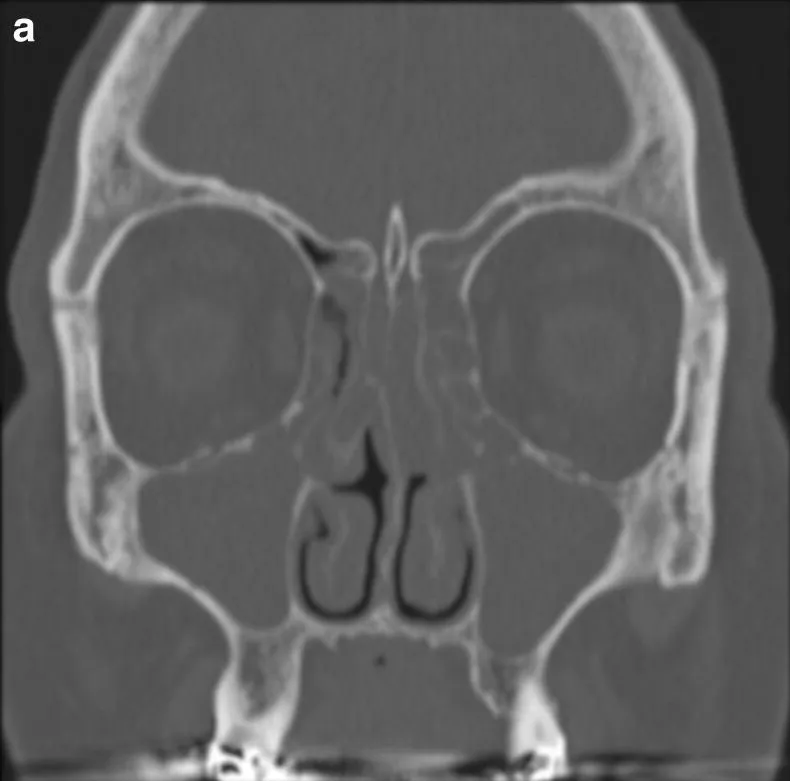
Coronal CT comparison before and after therapy: paranasal sinuses in coronal projection at T0: engagement of both maxillary sinuses, nasal cavities and ethmoid.
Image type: radiology (ct)